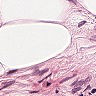
Metastatic tissue present: no